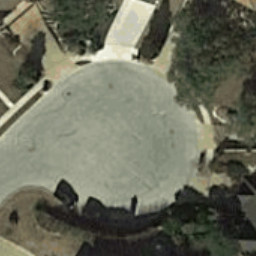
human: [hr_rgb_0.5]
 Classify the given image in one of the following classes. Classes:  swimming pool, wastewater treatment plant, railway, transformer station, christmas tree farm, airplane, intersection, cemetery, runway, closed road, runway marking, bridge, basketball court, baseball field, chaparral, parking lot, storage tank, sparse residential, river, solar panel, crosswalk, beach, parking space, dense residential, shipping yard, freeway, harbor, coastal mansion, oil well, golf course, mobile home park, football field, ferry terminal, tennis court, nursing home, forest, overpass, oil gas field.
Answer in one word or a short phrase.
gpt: closed road